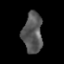
Tissue: lung
Cell type: T cells
Senescence score: 0.2294
Nuclear area (px): 776
Mean DAPI intensity: 86.812